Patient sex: M
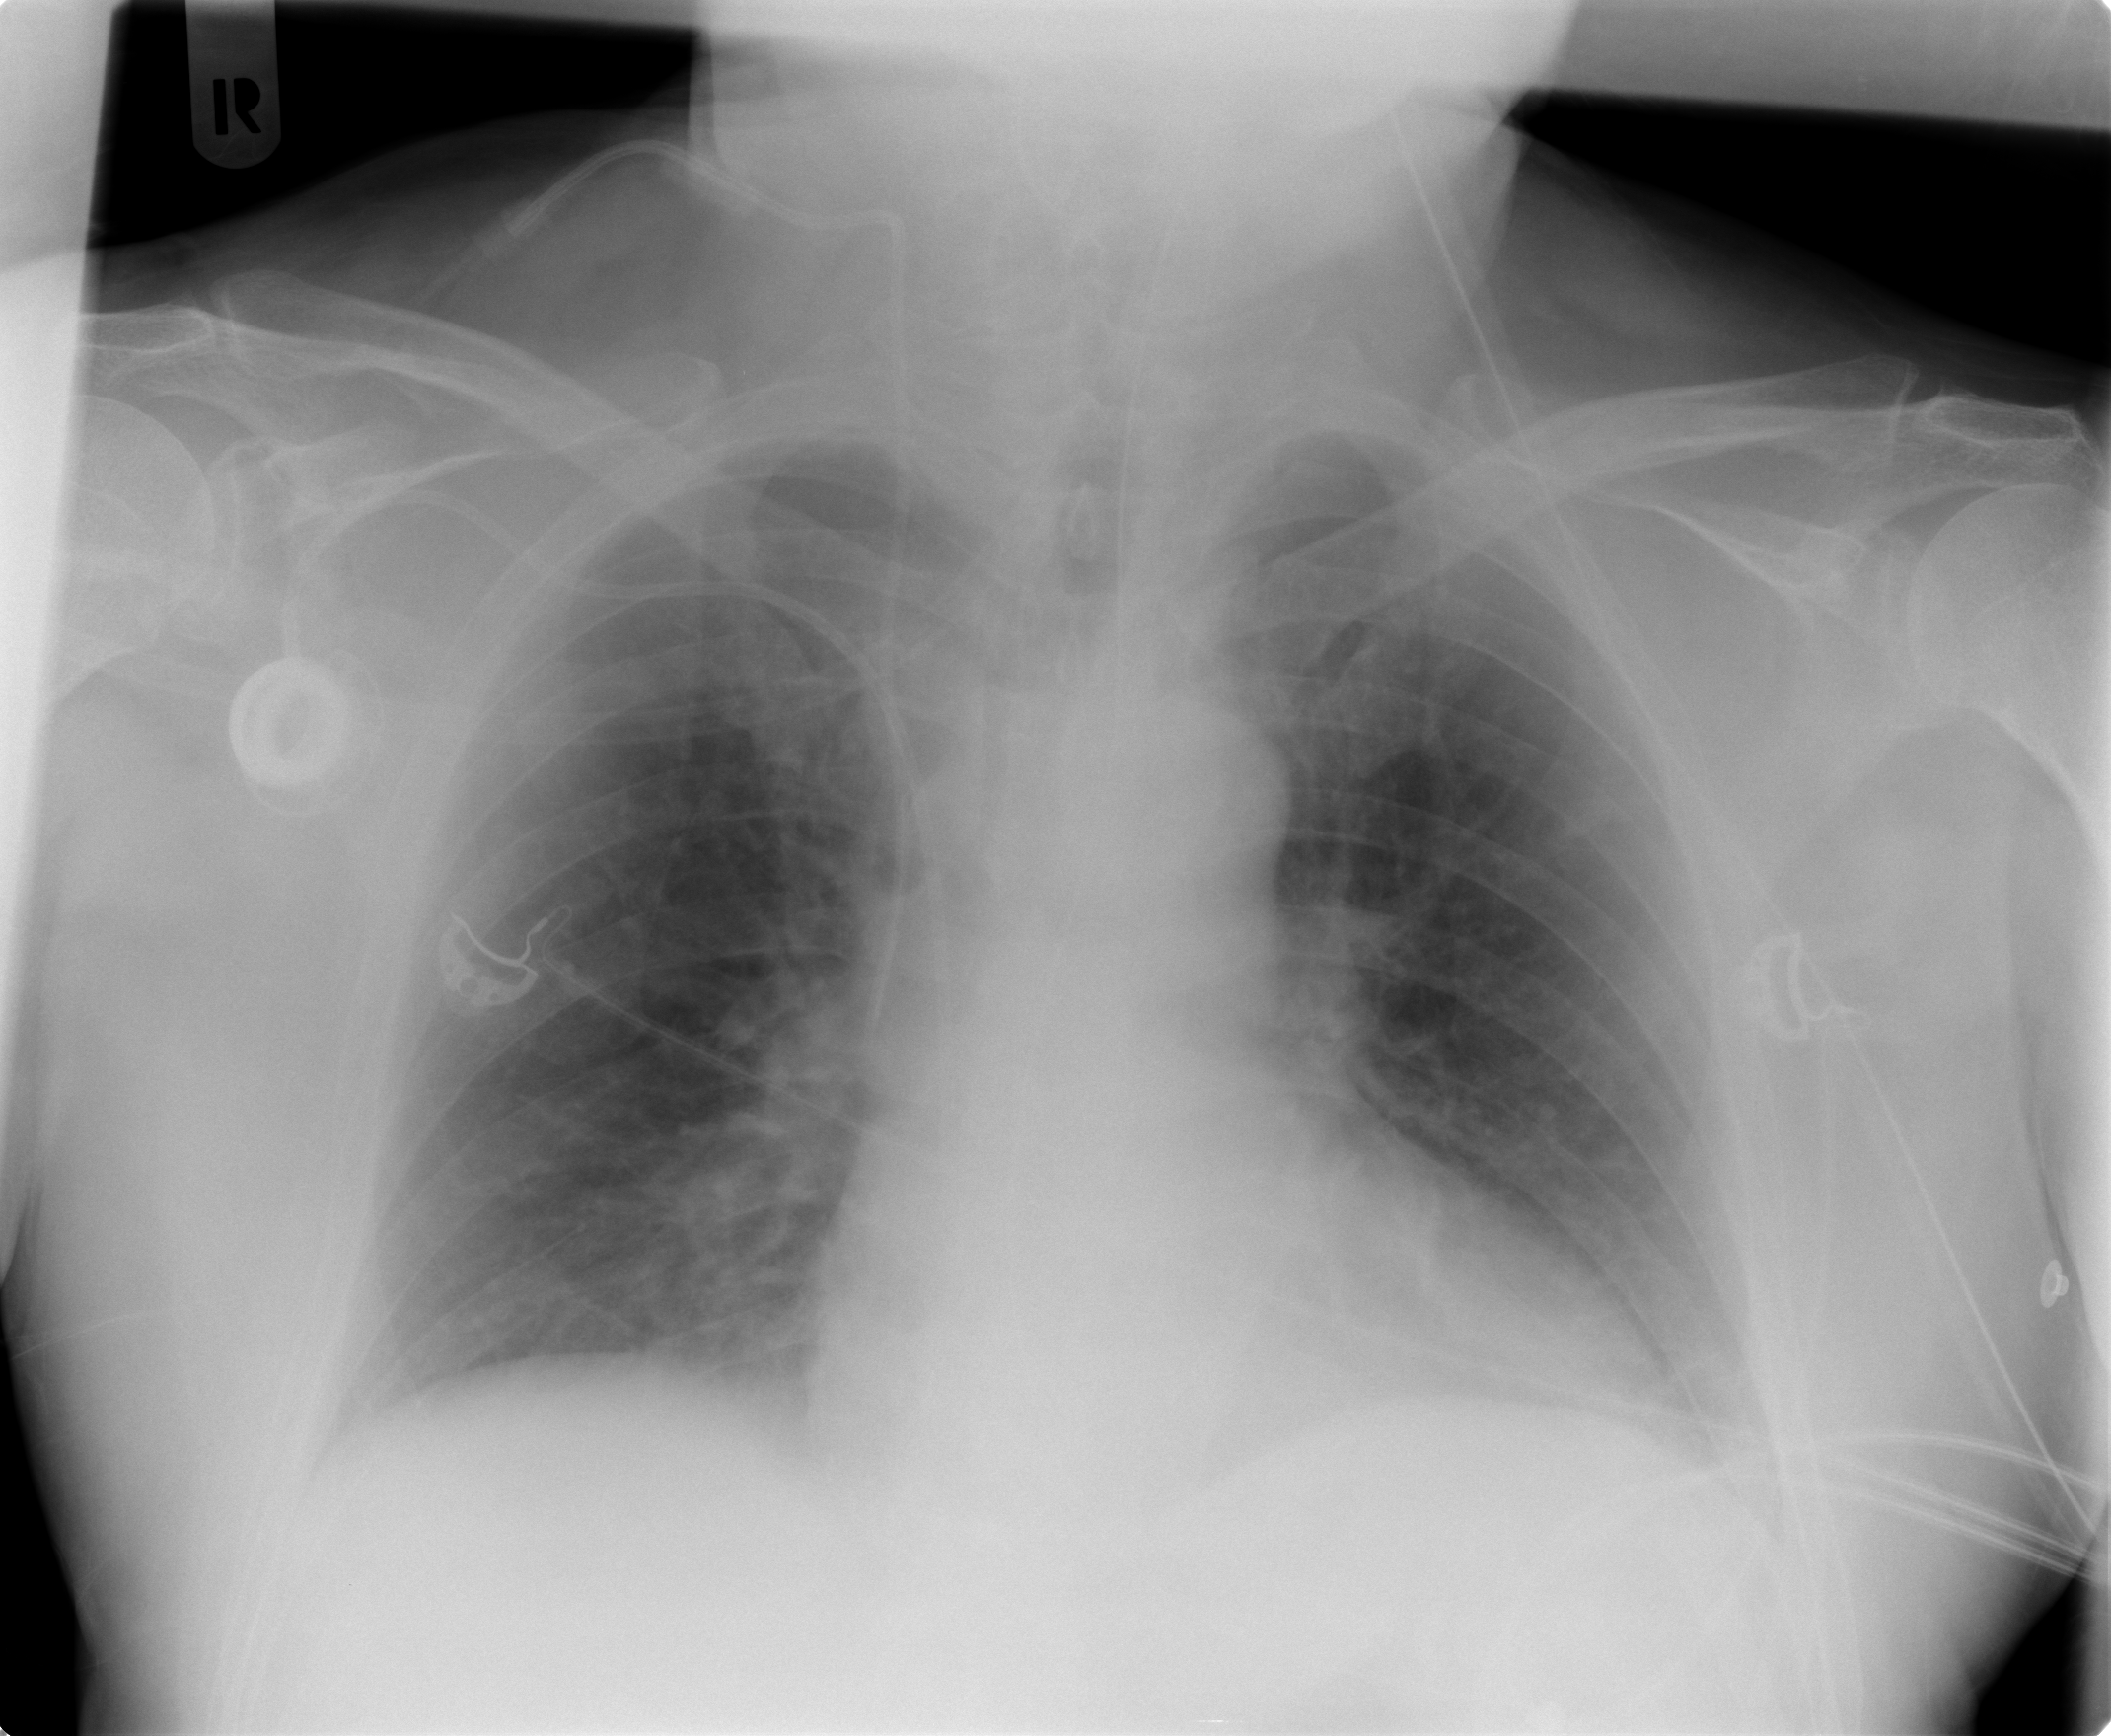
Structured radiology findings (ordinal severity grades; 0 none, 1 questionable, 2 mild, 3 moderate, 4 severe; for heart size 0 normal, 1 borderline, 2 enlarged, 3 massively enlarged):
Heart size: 0
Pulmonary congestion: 0
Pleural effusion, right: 0
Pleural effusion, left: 1
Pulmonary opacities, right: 0
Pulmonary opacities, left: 0
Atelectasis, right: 0
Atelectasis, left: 2